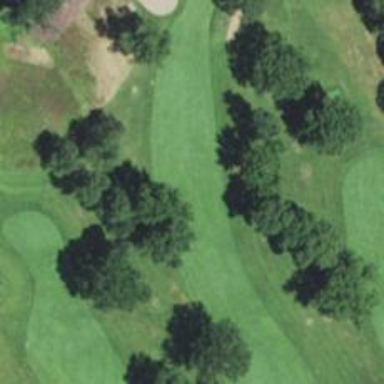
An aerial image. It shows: View of golf hole.